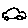
Label: car